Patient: sex F, age 62
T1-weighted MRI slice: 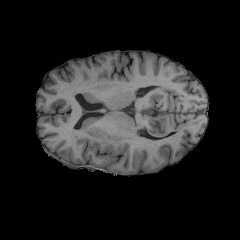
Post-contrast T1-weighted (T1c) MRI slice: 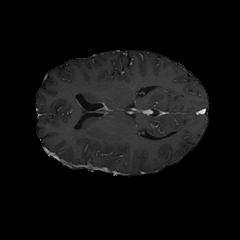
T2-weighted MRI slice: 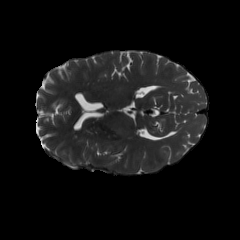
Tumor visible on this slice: no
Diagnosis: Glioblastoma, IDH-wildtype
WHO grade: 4